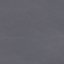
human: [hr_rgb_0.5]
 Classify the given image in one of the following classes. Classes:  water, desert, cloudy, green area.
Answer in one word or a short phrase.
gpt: water